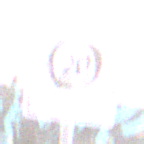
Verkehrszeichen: EndeZone20
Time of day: SunriseSunset
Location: Outdoor (Suburban)
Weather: PartlyCloudy
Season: NotSpecified
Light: Natural